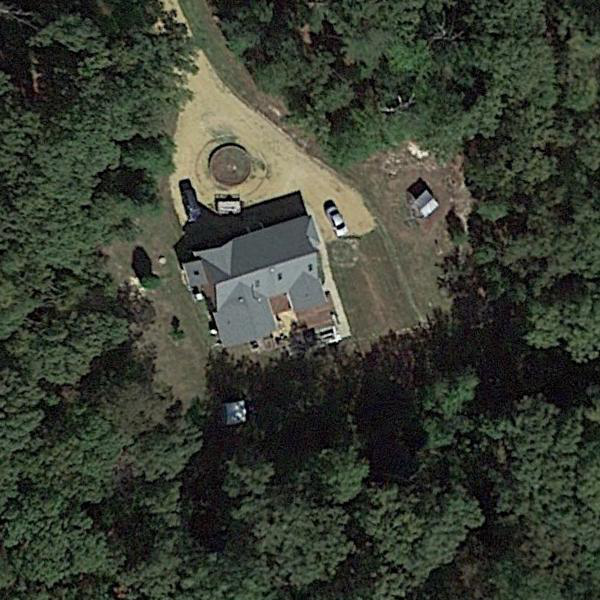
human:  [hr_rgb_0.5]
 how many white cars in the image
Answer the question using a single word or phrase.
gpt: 1